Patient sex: M
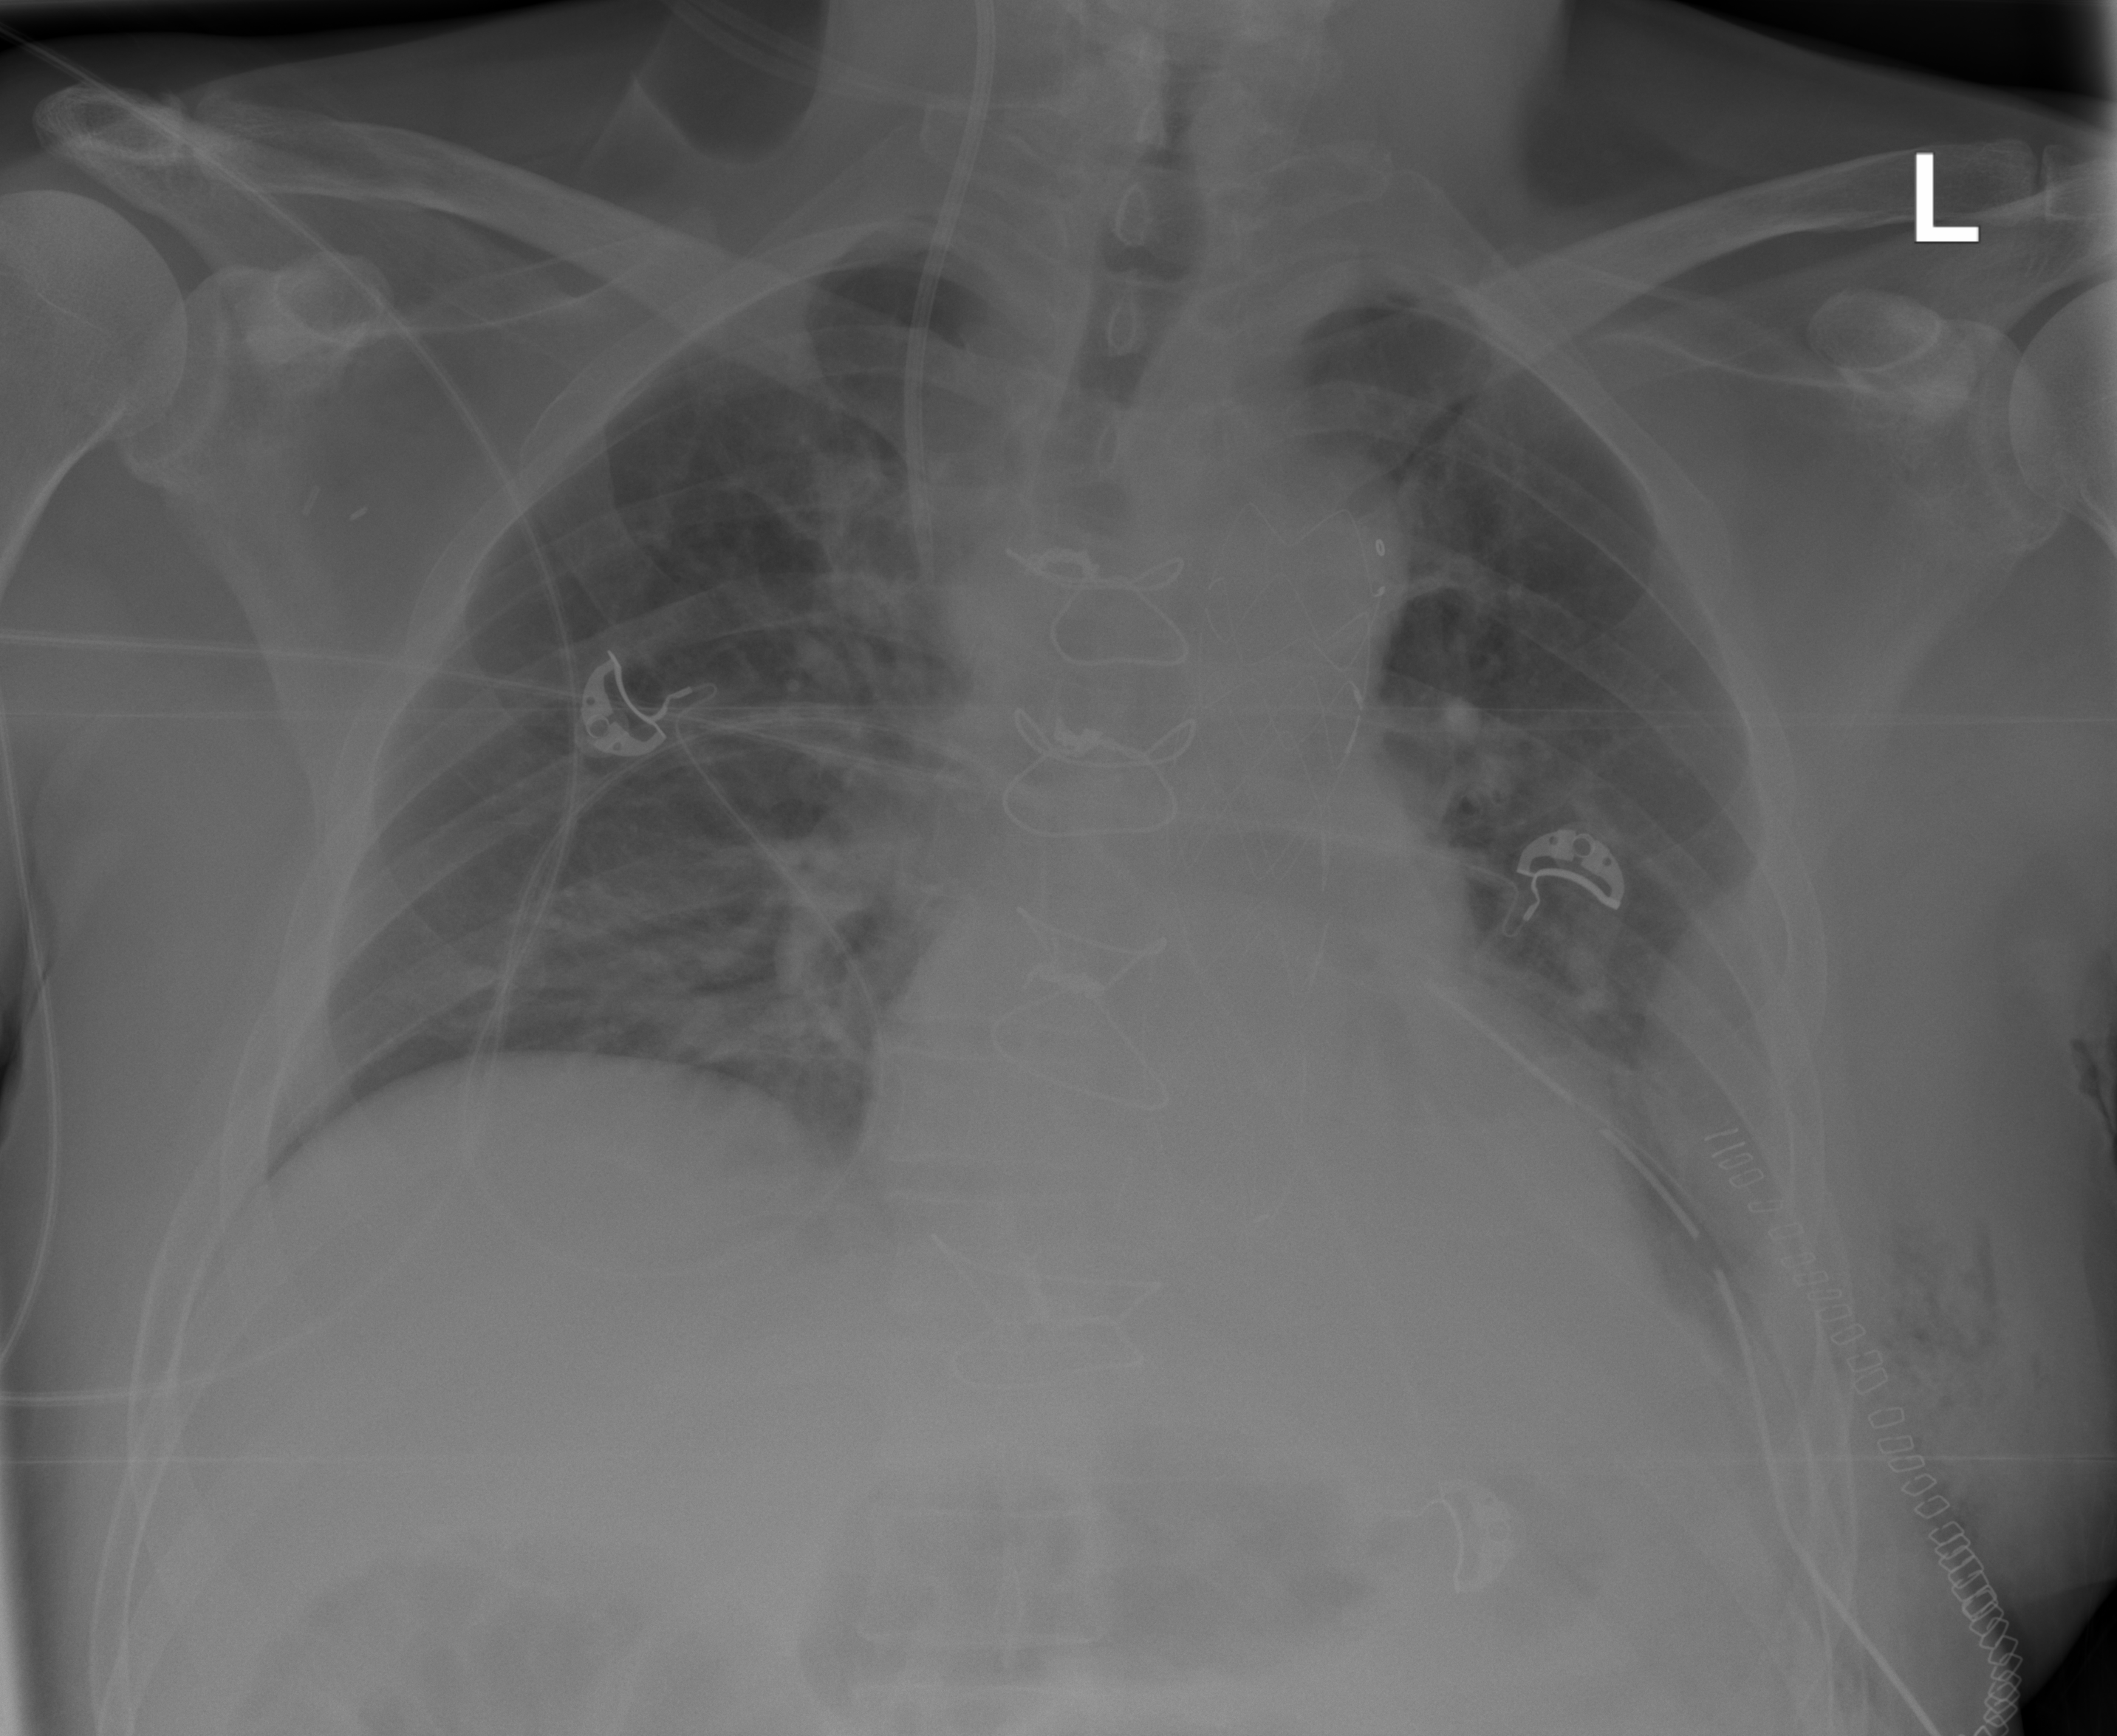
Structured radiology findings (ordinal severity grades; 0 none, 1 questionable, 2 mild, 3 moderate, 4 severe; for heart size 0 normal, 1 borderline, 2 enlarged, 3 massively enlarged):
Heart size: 1
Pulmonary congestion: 0
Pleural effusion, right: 0
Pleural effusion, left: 2
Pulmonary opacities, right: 0
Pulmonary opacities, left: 0
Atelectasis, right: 2
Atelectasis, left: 2